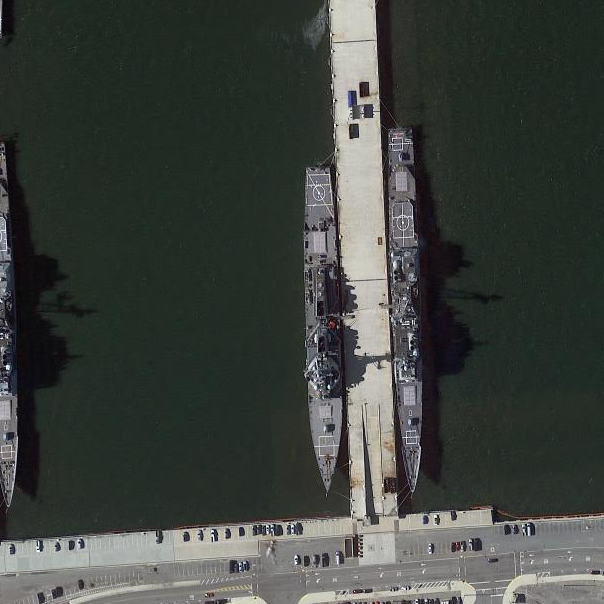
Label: destroyer